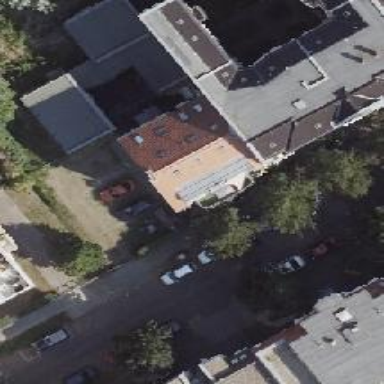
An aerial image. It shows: Gabled roof on building that houses apartments.